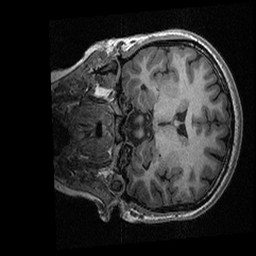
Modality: T1w
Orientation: coronal
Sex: female
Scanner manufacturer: ge
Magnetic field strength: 3 T
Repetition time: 0.0064 s
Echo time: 0.00281 s